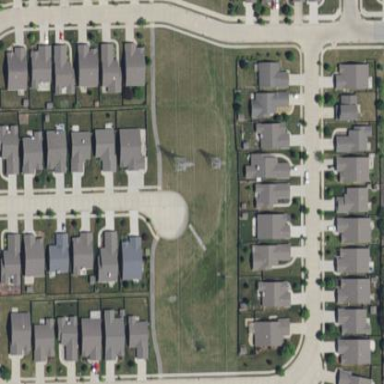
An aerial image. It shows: This residential area consists of single-family homes.